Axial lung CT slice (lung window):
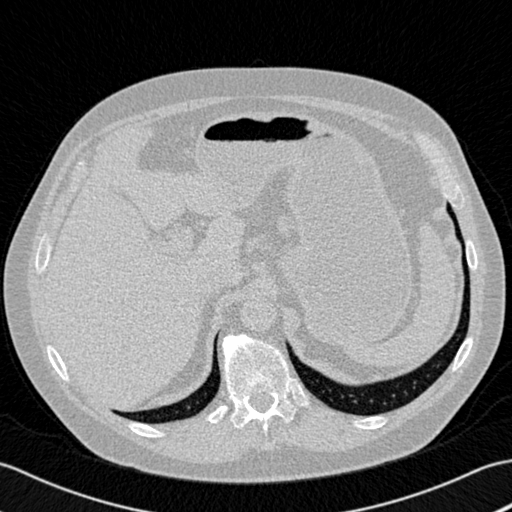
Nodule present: no